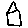
Label: house